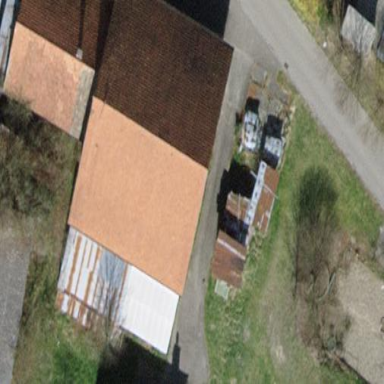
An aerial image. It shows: Rural barn.